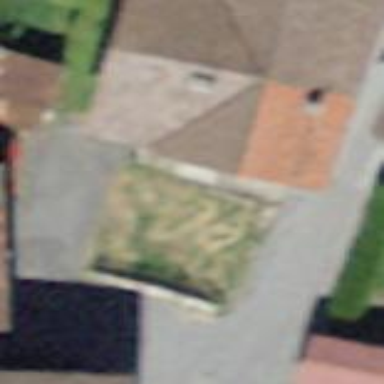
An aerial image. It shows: Simple house.